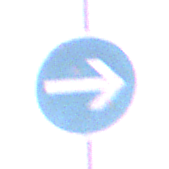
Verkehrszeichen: VorgeschriebeneFahrtrichtungHierRechts
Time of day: SunriseSunset
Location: Outdoor (Nature)
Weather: PartlyCloudy
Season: NotSpecified
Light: Natural